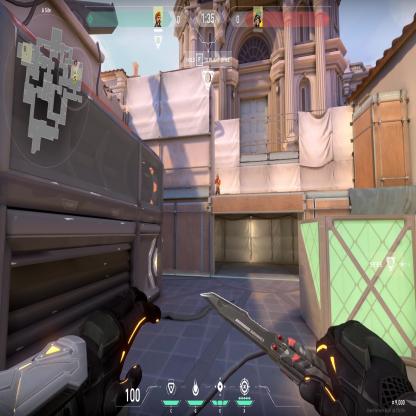
Label: enemy